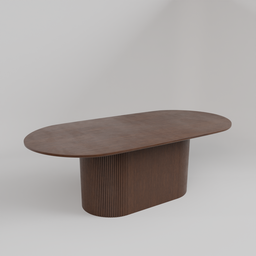
Label: furniture